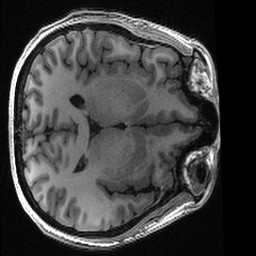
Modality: T1w
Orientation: axial